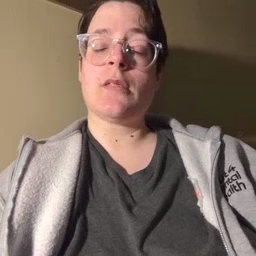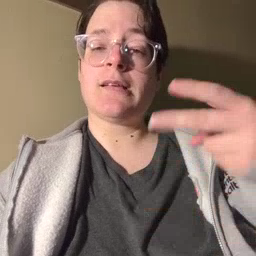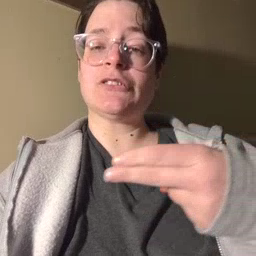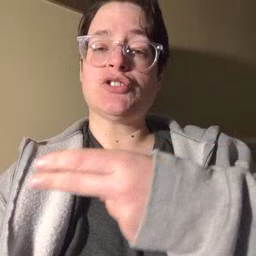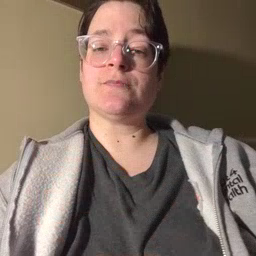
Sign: scissors